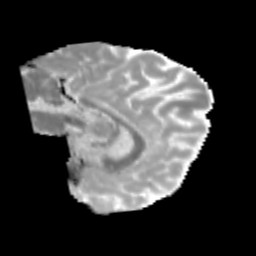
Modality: MD
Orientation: sagittal
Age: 9
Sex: male
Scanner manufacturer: siemens
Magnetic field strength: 3 T
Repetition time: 3.8 s
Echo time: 0.07 s